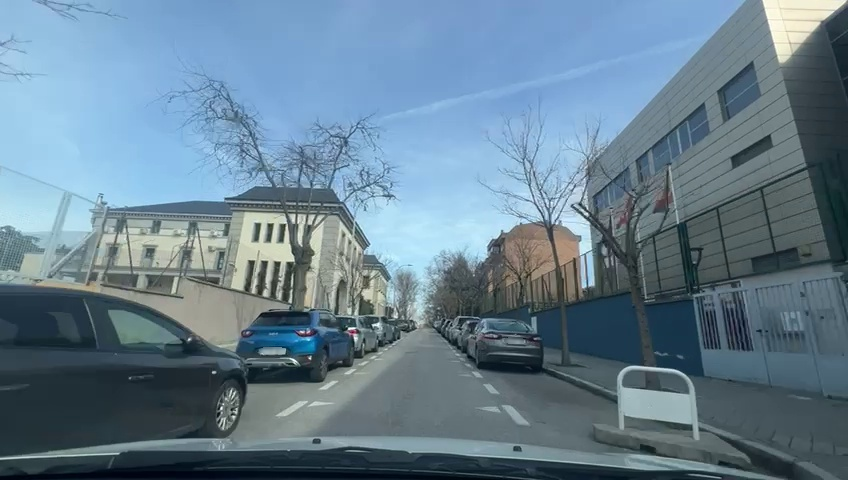
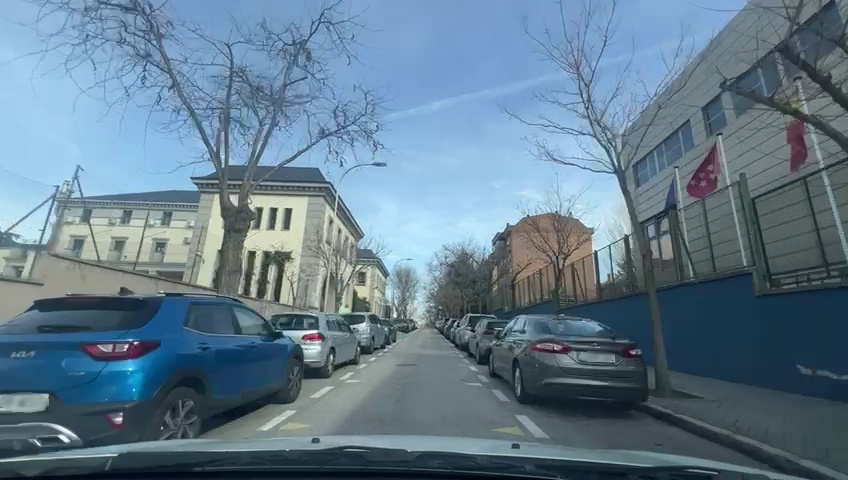
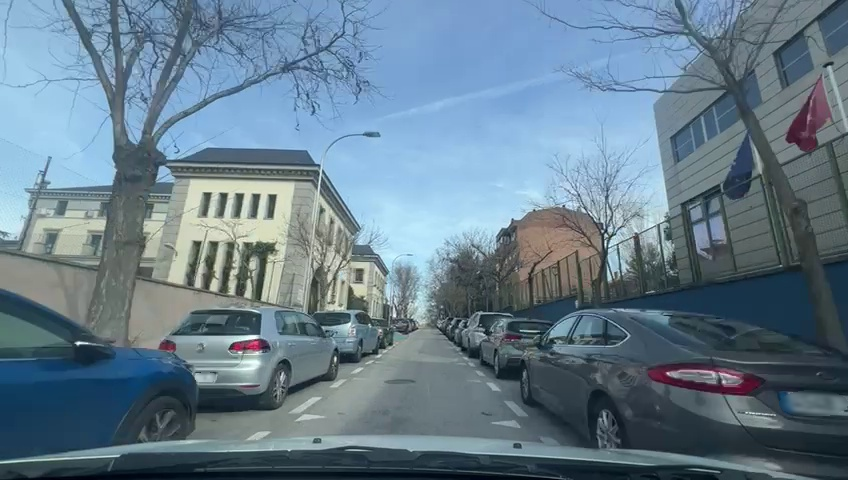
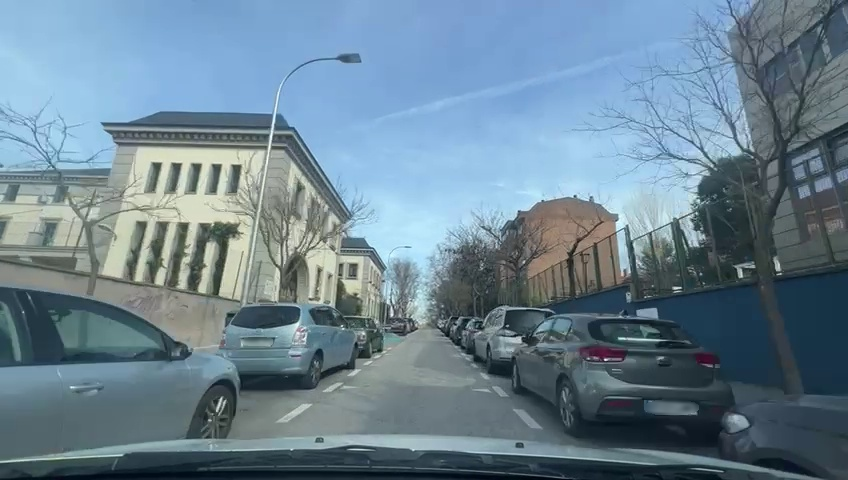
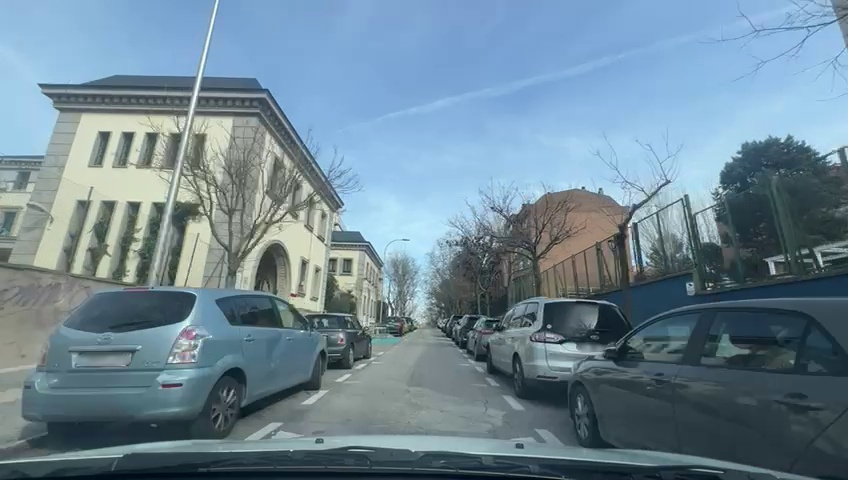
Situation: Lateral parked car
Question: Are vehicles present on the right side of the ego lane?
Answer: Yes
Reasoning: There are vehicles laterally parked on the right side of the road

Situation: Lateral parked car
Question: Are vehicles parked parallel or perpendicular to the roadway near the ego lane?
Answer: Yes
Reasoning: There are vehicles parked parallel to the ego car in both sides of the road

Situation: Lateral parked car
Question: Does the environment indicate an urban road where curbside parking is permitted?
Answer: Yes
Reasoning: There is a beige building a fence and some trees indicating urban road where curbside parking is allowed

Situation: Lateral parked car
Question: Is the ego vehicle traveling in a middle lane with traffic lanes on both sides?
Answer: No
Reasoning: The ego car is travelling in the unique lane possible with parked cars both in the right and in the left

Situation: Lateral parked car
Question: Are vehicles present on the left side of the ego lane?
Answer: Yes
Reasoning: The lateral parked cars are also visible in the left side of the road